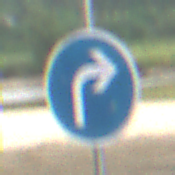
Verkehrszeichen: VorgeschriebeneFahrtrichtungRechts
Umgebung: Roofed, Beach
Tageszeit: Midday
Wetter: Overcast
Licht: Natural
Jahreszeit: NotSpecified
Kontrast: LowContrast